Brain MRI, t1w sequence, axial 2D slice.
Patient: age 28, sex F, weight 95 kg, height 1.95 m
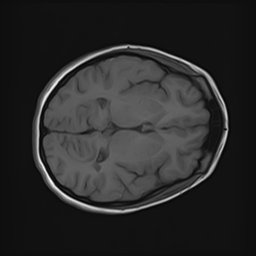